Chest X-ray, AP view. Patient: 43 years old, sex M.
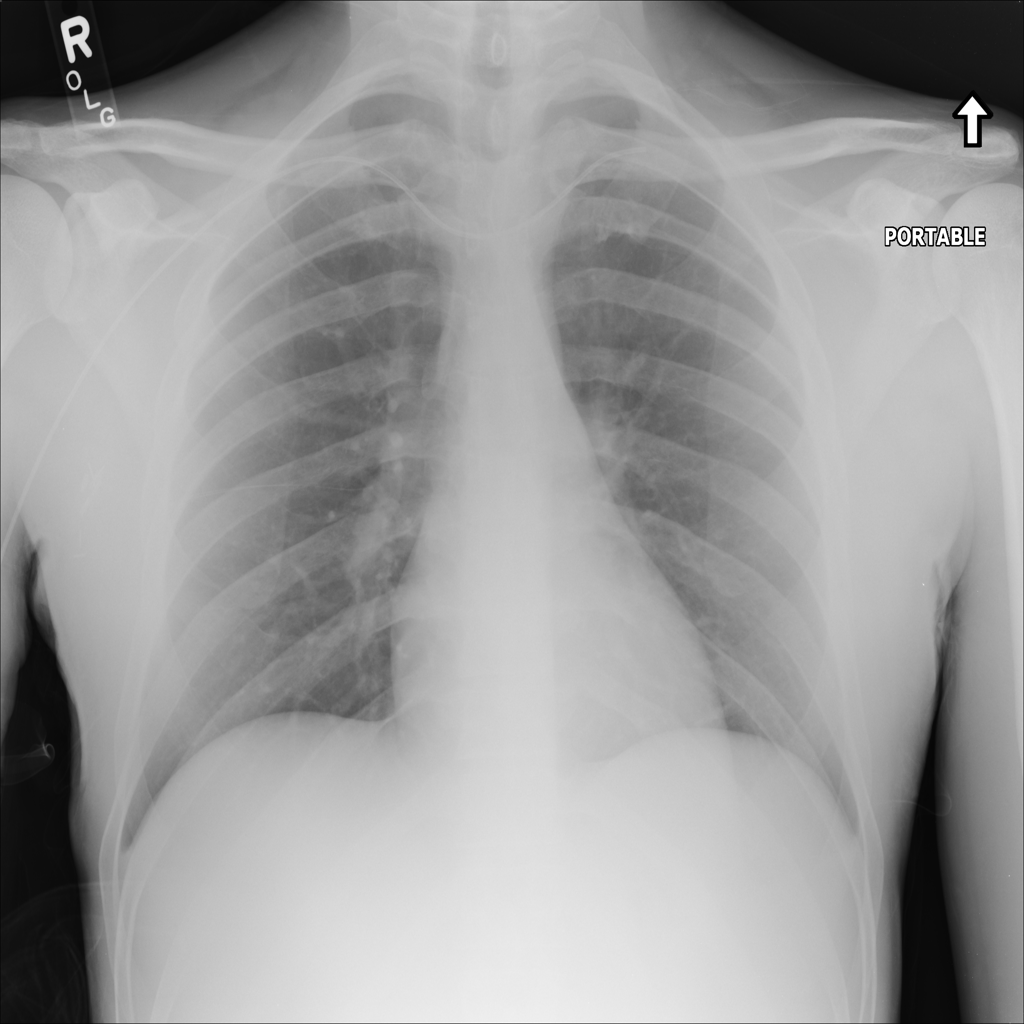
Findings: No Finding